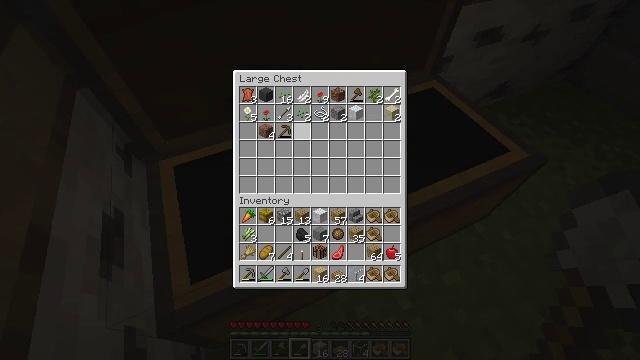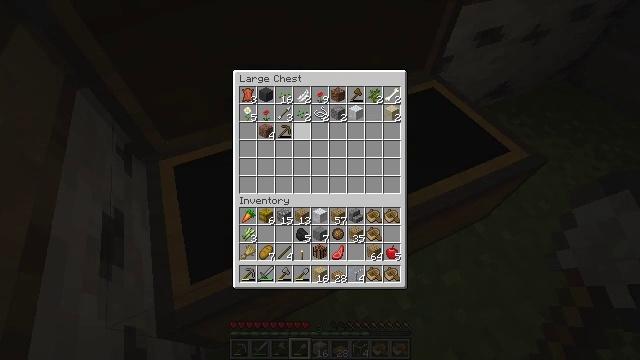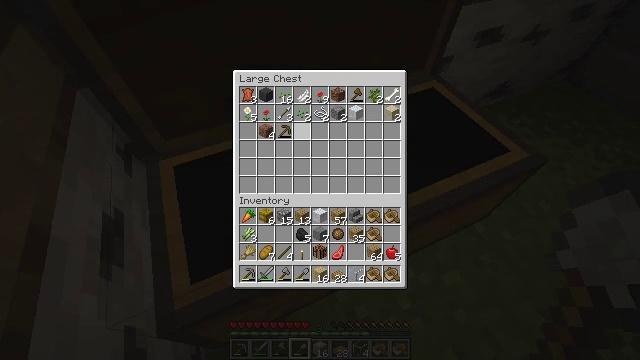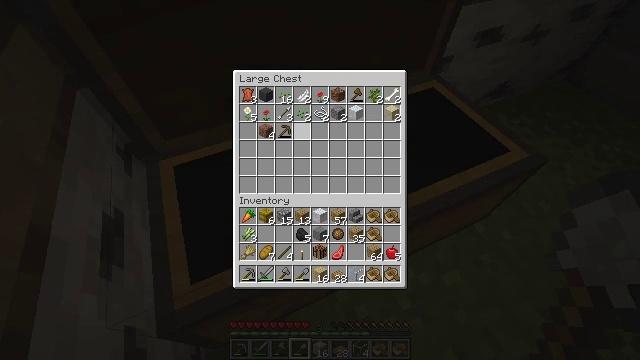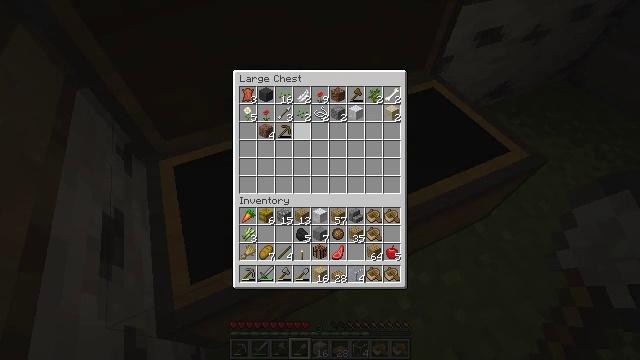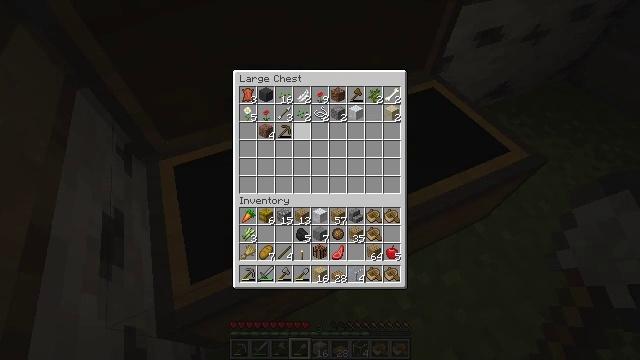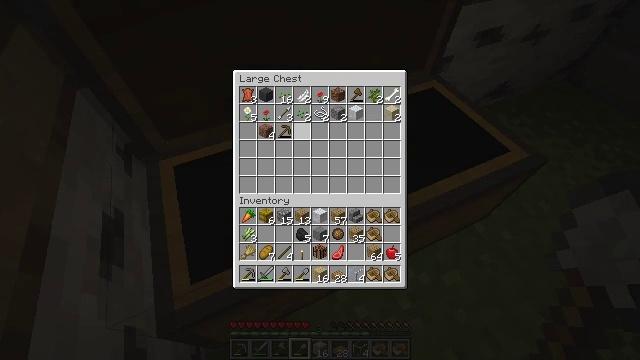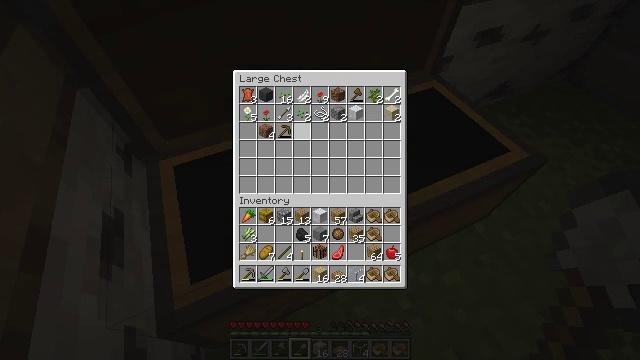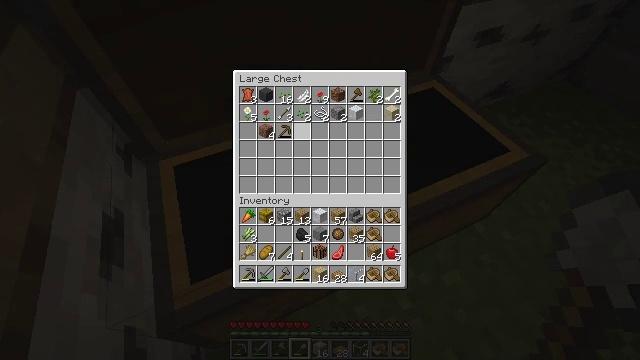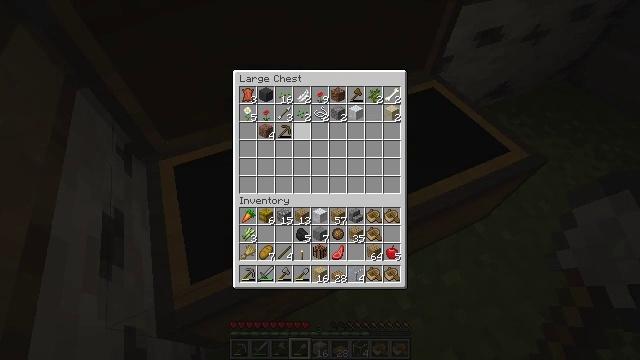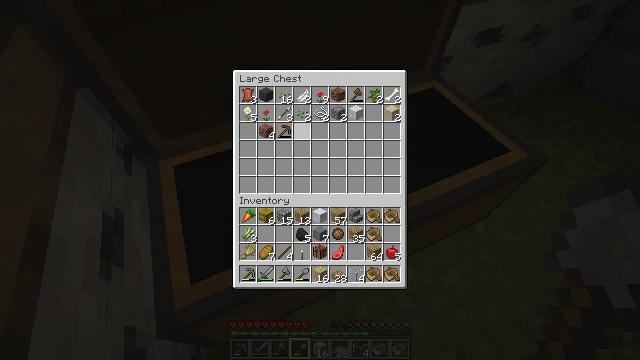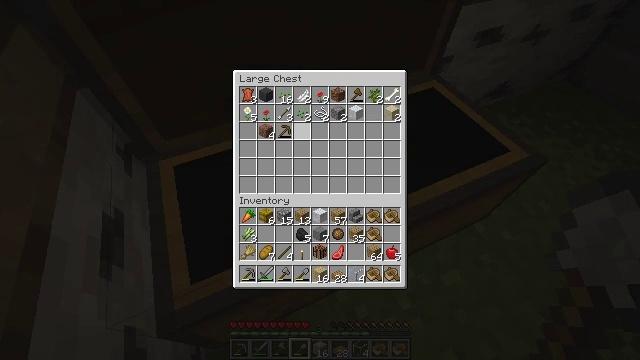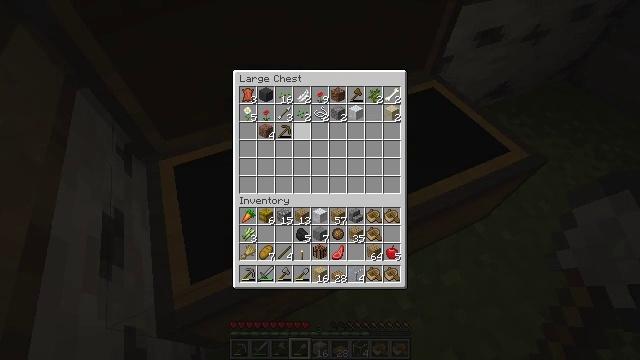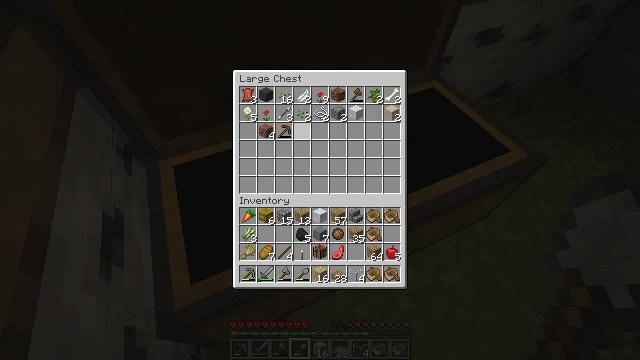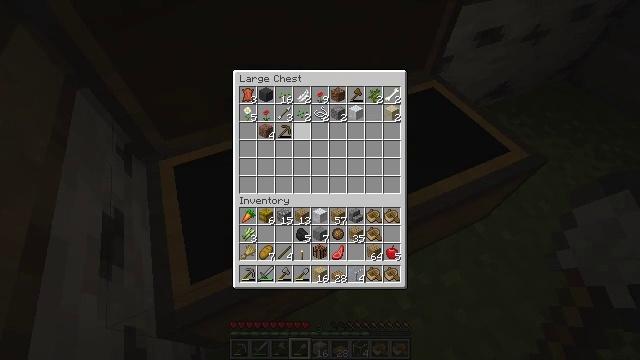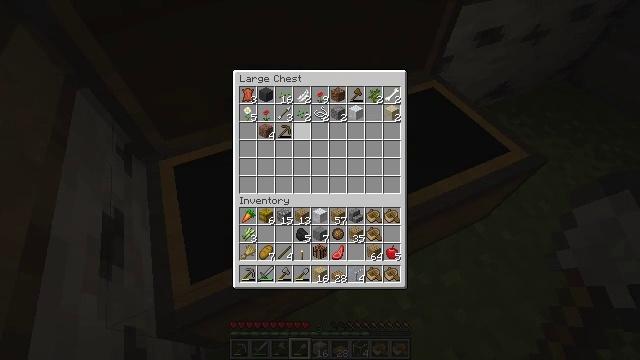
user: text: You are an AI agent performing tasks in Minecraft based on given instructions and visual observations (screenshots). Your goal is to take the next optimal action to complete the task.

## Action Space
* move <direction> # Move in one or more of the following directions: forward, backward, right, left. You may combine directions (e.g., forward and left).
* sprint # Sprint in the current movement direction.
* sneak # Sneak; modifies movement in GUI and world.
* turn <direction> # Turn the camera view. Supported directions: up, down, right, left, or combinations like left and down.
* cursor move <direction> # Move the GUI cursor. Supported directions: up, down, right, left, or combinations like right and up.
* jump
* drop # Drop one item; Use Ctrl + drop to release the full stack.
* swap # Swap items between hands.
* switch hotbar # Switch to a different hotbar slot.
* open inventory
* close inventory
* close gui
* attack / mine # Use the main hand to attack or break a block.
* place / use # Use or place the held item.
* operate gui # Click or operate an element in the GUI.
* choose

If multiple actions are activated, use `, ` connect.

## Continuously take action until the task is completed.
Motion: motion action
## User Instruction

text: Retrieve oak planks from the wooden block.
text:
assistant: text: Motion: no_op
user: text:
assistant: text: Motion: no_op
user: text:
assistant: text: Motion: no_op
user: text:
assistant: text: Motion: no_op
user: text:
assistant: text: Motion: no_op
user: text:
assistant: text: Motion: no_op
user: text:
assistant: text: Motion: no_op
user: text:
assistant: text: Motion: no_op
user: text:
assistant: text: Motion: no_op
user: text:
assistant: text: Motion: no_op
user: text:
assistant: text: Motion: move forward
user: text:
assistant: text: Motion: move forward
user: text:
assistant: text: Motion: move forward
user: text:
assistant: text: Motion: move forward
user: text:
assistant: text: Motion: no_op
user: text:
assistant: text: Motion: no_op
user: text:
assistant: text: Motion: no_op
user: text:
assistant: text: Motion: no_op
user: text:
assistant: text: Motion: no_op
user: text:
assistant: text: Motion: no_op
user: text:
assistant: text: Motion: no_op
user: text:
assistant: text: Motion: no_op
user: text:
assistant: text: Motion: no_op
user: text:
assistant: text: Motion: close gui
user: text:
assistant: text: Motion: open inventory
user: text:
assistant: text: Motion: open inventory
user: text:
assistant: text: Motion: no_op
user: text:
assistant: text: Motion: no_op
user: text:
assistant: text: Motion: no_op
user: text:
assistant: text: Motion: turn right and up